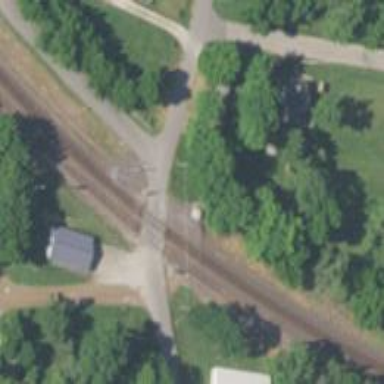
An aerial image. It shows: Railway siding for service.